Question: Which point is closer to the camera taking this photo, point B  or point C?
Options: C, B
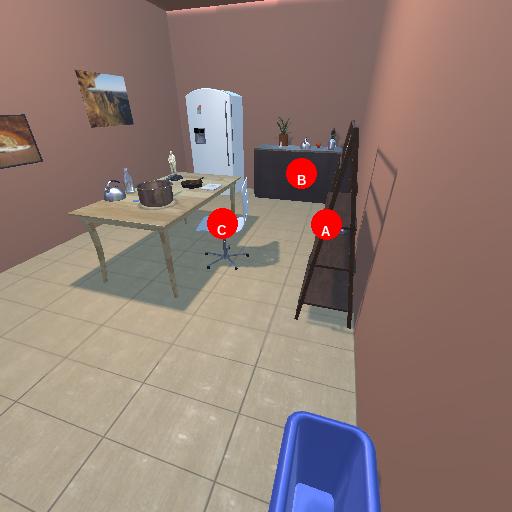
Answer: C